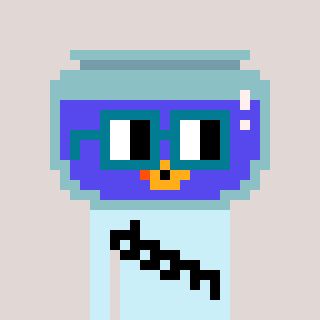
a pixel art character with square dark green glasses, a goldfish-shaped head and a cold-colored body on a warm background